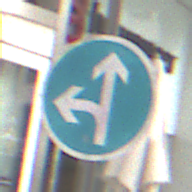
Verkehrszeichen: VorgeschriebeneFahrtrichtungGeradeausOderLinks
Umgebung: Outdoor, Urban
Tageszeit: Midday
Wetter: Overcast
Licht: Natural
Jahreszeit: NotSpecified
Kontrast: LowContrast